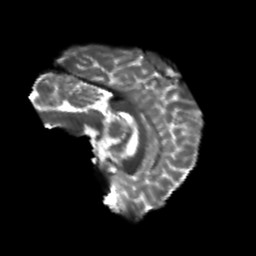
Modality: T2w
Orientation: sagittal
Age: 24
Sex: female
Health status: healthy
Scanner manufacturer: philips
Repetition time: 7.393 s
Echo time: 0.08599 s